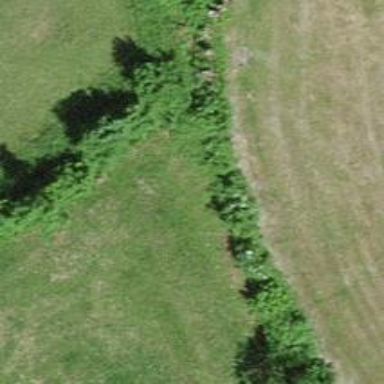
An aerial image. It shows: Hedge acting as barrier.